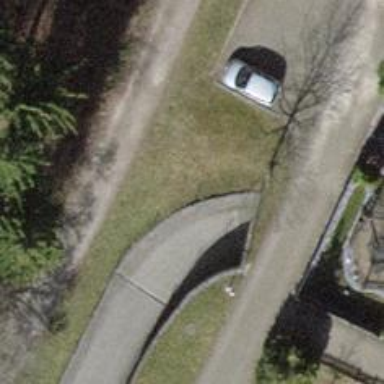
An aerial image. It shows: Parking entrance.